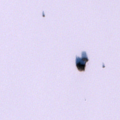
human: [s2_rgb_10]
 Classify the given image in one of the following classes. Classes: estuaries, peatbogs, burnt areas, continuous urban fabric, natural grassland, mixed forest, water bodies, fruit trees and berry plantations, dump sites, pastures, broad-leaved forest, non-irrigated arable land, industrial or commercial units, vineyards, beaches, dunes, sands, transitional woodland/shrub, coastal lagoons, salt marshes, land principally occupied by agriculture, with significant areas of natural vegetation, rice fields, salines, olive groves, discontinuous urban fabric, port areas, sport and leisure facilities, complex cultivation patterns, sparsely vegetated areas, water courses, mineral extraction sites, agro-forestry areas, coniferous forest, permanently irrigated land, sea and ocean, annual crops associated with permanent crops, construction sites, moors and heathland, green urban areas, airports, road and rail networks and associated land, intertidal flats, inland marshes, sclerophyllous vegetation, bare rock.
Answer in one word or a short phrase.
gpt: water bodies